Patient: sex F, age 34
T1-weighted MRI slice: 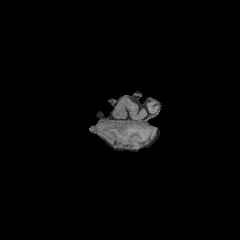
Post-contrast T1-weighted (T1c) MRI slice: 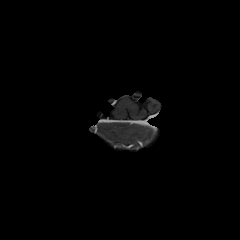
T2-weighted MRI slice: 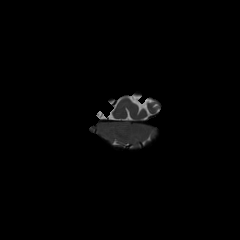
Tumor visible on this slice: no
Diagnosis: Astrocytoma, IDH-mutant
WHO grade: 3